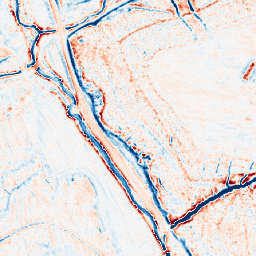
Category: edge_preserving
Decomposition family: anisotropic_diffusion
Decomposition parameters: iterations: 50
kappa: 30
gamma: 0.05
Upsampling method: nearest
Upsampling parameters: scale: 2
Upsampling scale: 2